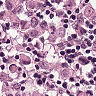
Metastatic tissue present: yes